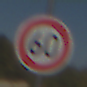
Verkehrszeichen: Geschwindigkeit60
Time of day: Midday
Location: Outdoor (Nature)
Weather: Clear
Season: Summer
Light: Natural